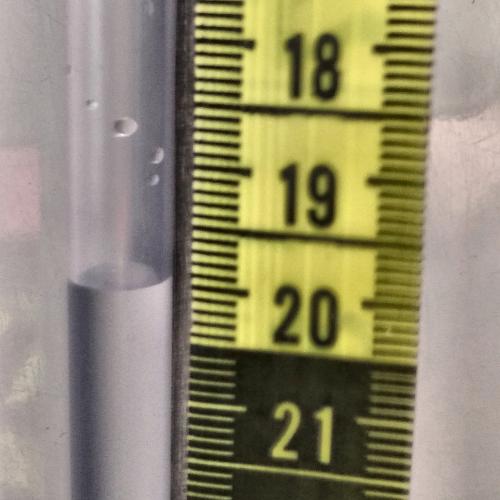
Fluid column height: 19.9 cm